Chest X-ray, AP view. Patient: 66 years old, sex M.
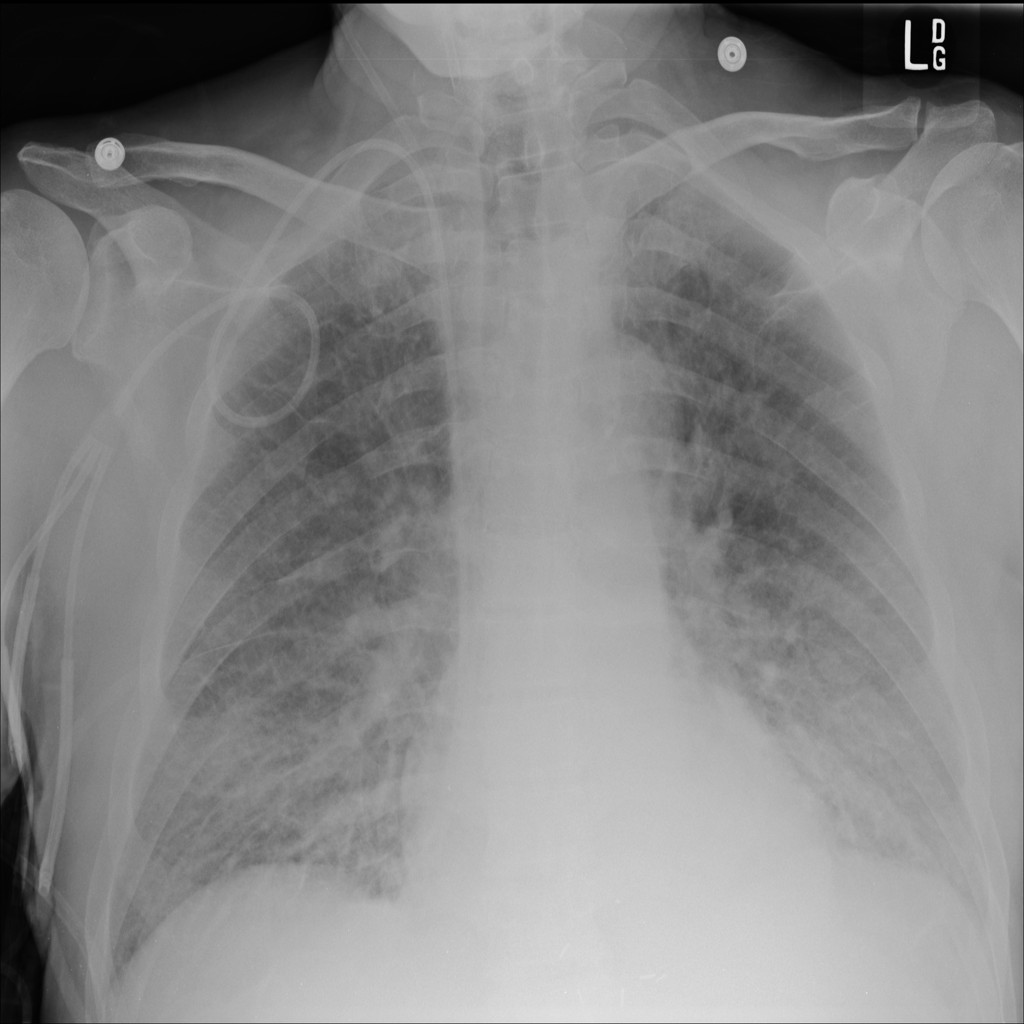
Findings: No Finding